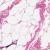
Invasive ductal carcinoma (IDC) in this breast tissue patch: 0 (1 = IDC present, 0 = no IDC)